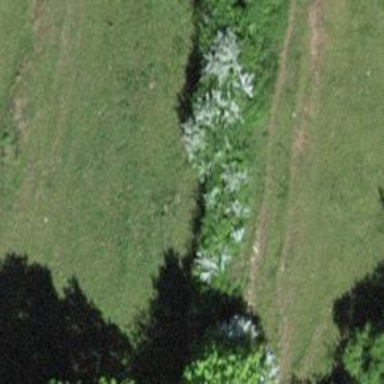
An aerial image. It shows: Hedge acting as barrier.